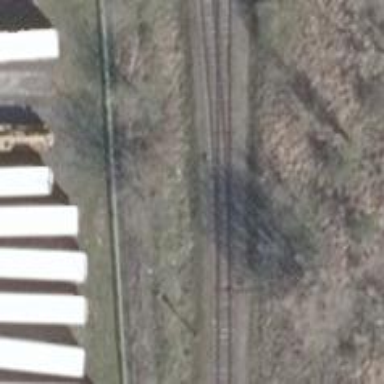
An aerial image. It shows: Railway switch.